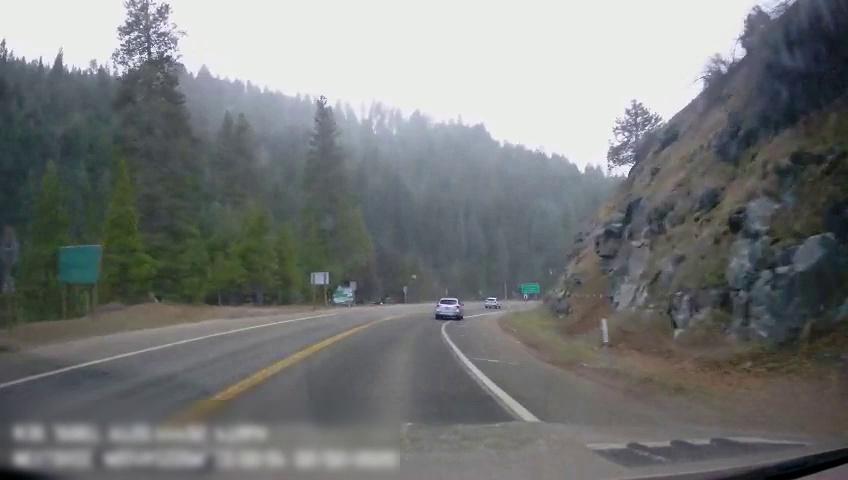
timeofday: Day
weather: Cloudy
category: Drivable Space
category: Vehicles | SUV
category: Vehicles | SUV
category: Lanes | Alternate Lane
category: Lanes | Current Lane
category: Lanes | Opposite Lane
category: Lanes | Opposite Lane
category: Traffic | Signs